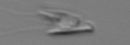
Label: Chrysochromulina_lanceolata